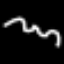
Label: squiggle